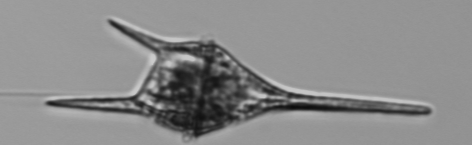
Label: Tripos_lineatus